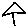
Label: house